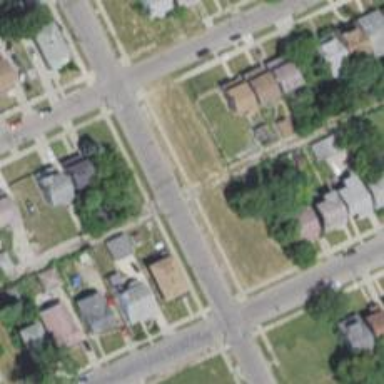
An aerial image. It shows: Alley classified as service road.